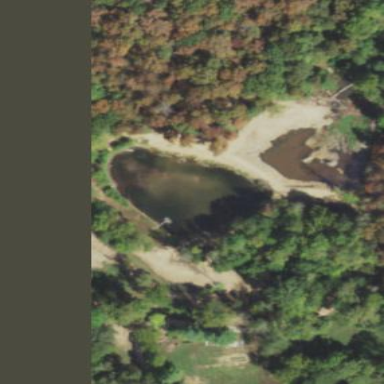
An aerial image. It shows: Peaceful pond surrounded by nature.